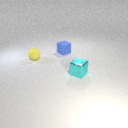
small yellow rubber sphere to the left of small cyan metal cube